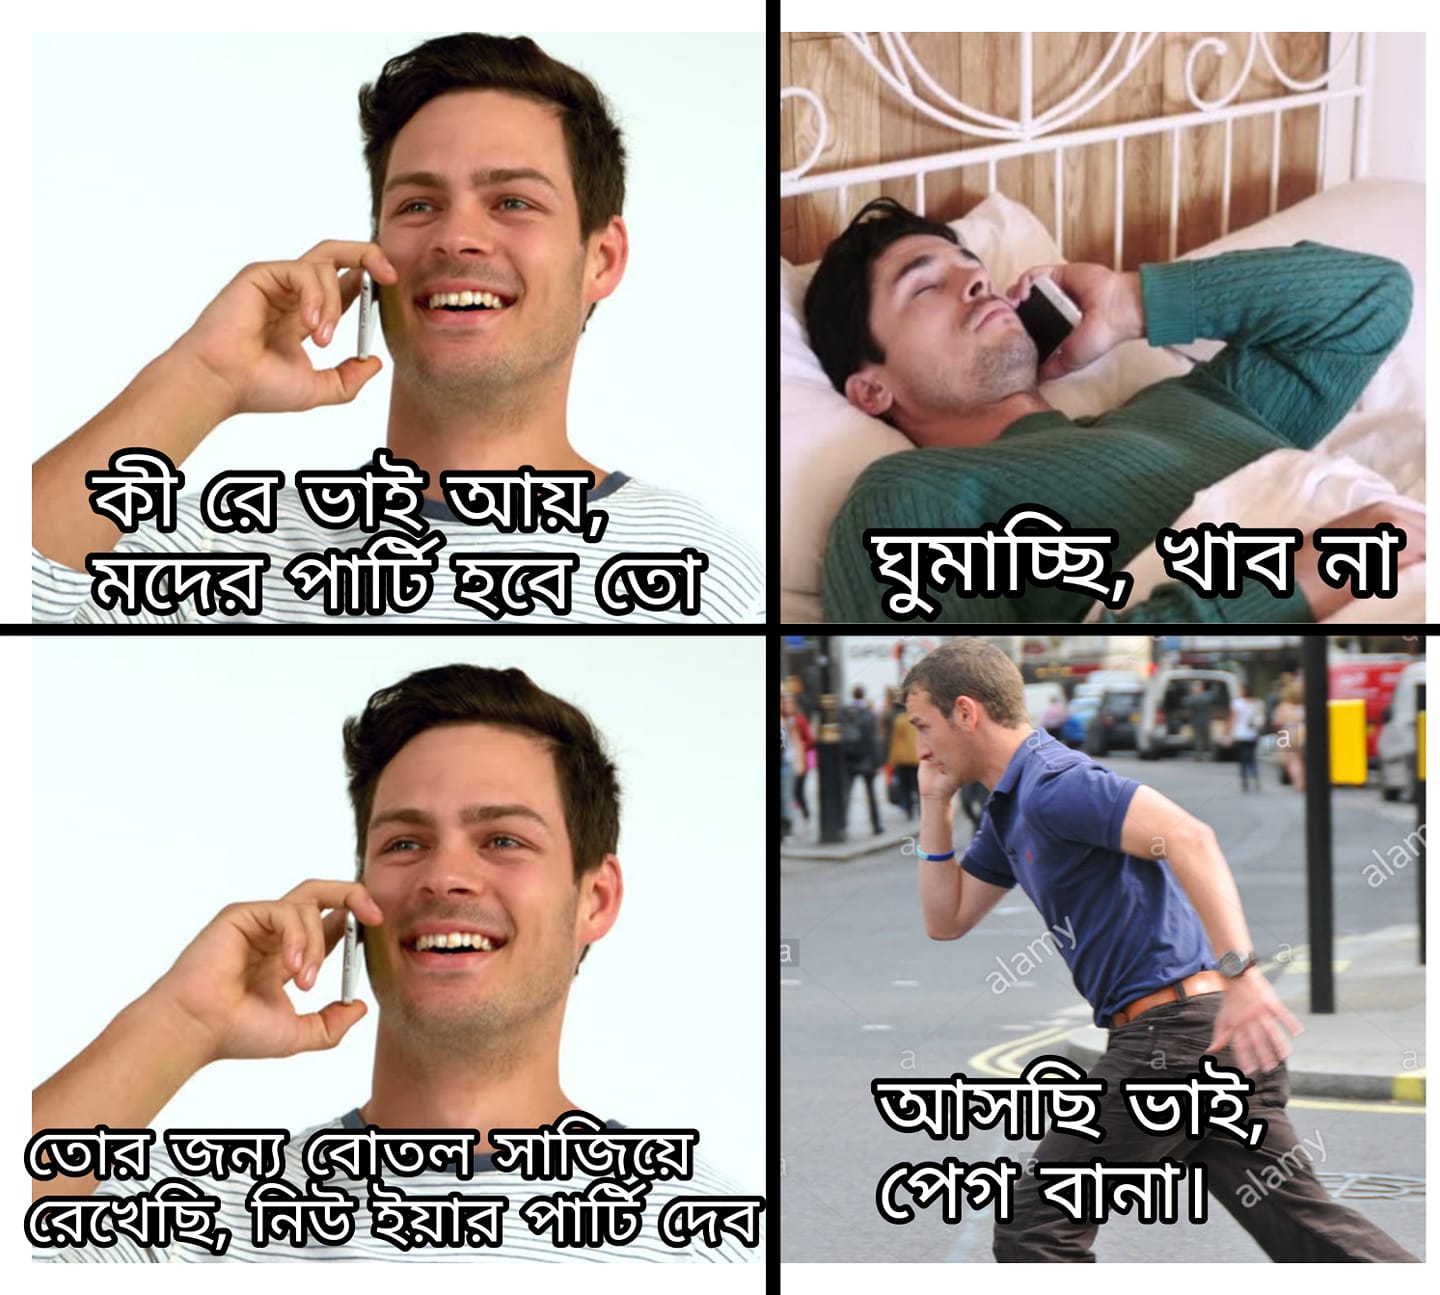
Caption: কী রে ভাই আয় , মদের পার্টি হবে তো    ঘুমাচ্ছি , খাব না    তোর জন্য বোতল সাজিয়ে রেখেছি , নিউ ইয়ার পার্টি দেব     আসছি ভাই , পেগ বানা ।
Label: non-hate